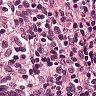
Metastatic tissue present: no